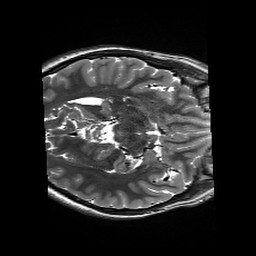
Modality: T2w
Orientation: axial
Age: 19
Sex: male